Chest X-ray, PA view. Patient: 58 years old, sex M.
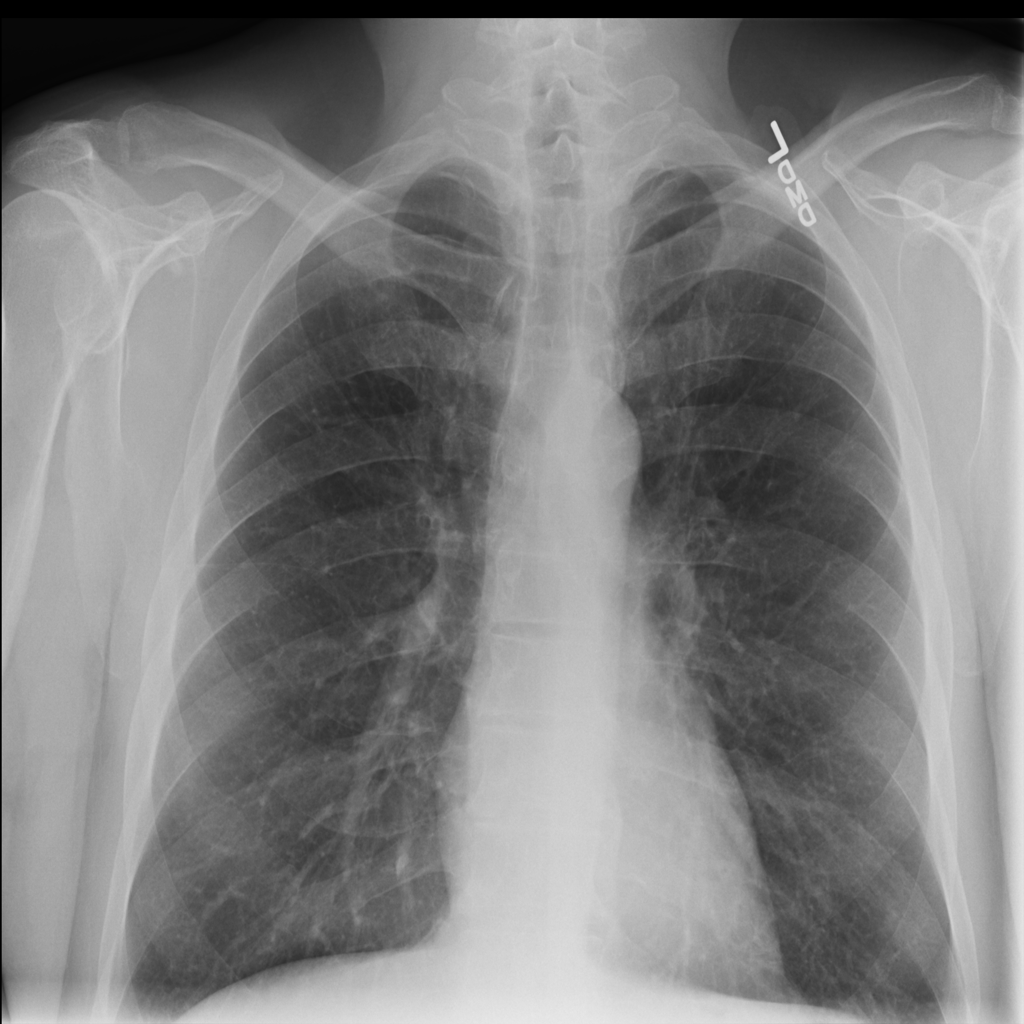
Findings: No Finding